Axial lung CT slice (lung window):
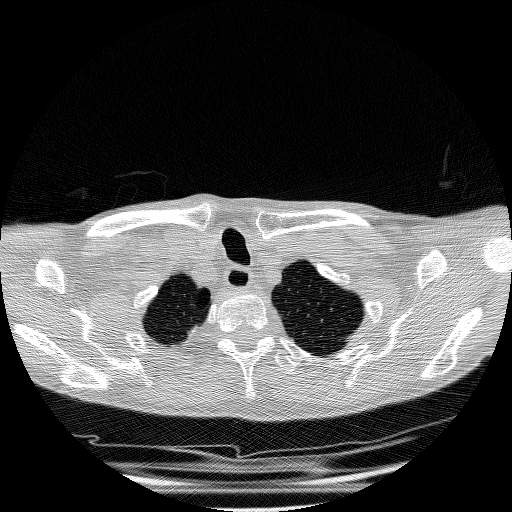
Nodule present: no